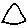
Label: triangle